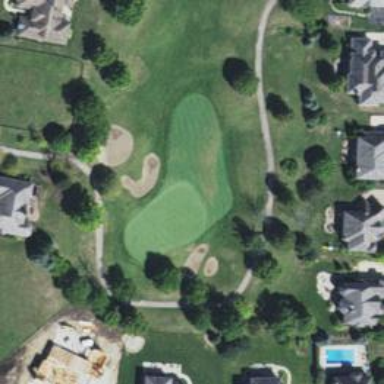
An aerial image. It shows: Golf hole.